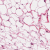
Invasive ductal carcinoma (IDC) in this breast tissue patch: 0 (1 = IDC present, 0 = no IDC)